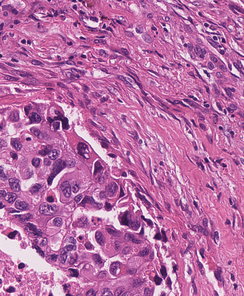
Tumor epithelial tissue: yes
Tumor-associated stroma tissue: yes
Normal tissue: no